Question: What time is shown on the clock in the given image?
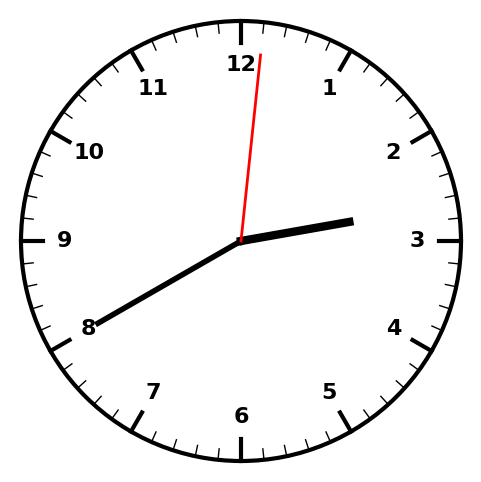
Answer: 02:40:01